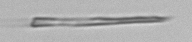
Label: fiber